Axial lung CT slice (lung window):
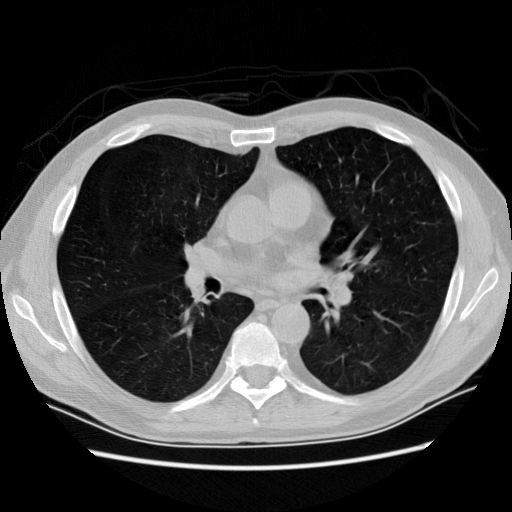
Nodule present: no